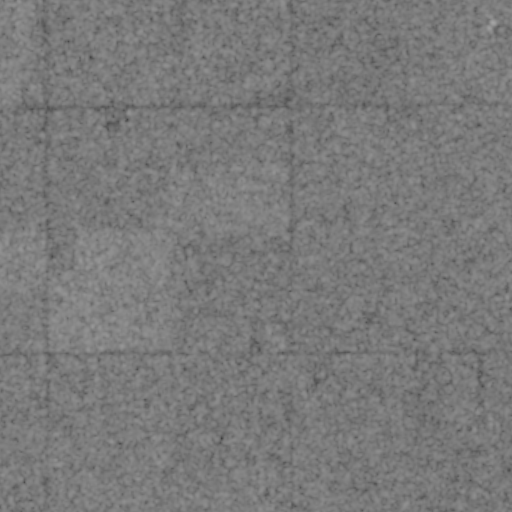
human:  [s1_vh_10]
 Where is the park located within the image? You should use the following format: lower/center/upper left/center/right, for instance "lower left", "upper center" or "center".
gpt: The park is located in the lower right of the image.
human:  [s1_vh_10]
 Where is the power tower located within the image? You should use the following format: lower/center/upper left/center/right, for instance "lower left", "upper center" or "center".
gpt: There is no power tower in the image.

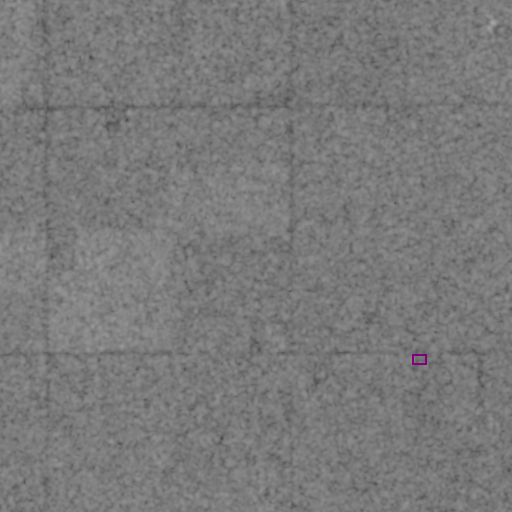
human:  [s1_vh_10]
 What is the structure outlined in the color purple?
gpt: The structure outlined in purple is a park.
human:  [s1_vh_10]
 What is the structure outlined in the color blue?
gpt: There is no blue outline.